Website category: sports
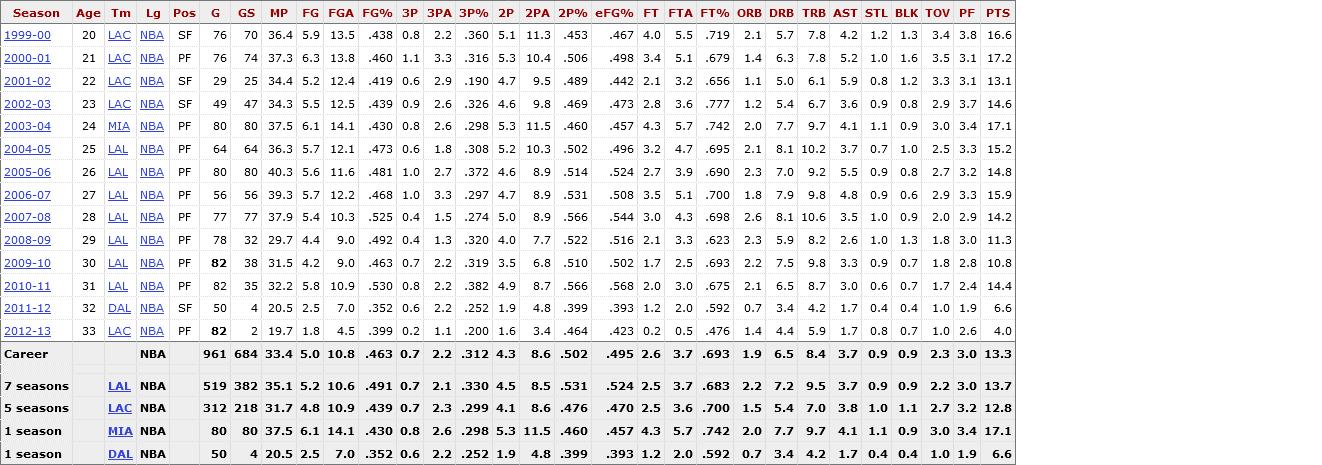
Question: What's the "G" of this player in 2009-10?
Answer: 82

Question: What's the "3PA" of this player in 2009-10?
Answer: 2.2

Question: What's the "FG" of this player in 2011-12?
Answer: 2.5

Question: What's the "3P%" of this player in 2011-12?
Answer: .252

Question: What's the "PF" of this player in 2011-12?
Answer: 1.9

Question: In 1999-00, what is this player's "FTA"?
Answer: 5.5

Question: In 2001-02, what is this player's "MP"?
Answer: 34.4

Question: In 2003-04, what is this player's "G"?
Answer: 80

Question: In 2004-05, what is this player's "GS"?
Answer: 64

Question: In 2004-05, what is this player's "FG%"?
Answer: .473

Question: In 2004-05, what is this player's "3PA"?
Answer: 1.8

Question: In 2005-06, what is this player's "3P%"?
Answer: .372

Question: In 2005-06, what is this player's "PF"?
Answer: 3.2

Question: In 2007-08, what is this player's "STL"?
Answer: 1.0

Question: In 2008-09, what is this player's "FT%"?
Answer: .623

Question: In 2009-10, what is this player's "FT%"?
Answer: .693

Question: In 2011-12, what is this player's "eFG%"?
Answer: .393

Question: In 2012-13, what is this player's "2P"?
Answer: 1.6

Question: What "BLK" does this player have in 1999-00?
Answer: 1.3

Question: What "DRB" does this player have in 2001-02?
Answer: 5.0

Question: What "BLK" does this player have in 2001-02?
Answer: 1.2

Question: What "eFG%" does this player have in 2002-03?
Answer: .473

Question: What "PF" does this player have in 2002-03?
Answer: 3.7

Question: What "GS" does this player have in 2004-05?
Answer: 64

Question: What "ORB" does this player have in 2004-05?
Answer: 2.1

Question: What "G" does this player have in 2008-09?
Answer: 78

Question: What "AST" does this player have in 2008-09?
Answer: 2.6

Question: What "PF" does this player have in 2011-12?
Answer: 1.9

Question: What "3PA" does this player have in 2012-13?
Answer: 1.1

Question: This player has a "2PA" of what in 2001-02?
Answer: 9.5

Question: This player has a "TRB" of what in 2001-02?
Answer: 6.1

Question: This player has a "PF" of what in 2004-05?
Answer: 3.3

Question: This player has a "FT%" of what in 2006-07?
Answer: .700

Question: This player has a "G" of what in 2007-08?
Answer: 77

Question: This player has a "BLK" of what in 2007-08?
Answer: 0.9

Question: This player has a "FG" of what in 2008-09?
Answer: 4.4

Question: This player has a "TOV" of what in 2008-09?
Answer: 1.8

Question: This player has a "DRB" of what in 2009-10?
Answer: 7.5

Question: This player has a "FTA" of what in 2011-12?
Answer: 2.0

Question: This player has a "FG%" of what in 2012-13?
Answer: .399

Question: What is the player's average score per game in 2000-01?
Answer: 17.2

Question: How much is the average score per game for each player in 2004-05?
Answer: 15.2

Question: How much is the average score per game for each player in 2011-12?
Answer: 6.6

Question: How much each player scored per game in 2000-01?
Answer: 17.2

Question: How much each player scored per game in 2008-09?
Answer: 11.3

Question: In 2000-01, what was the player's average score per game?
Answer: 17.2

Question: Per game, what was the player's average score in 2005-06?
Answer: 14.8